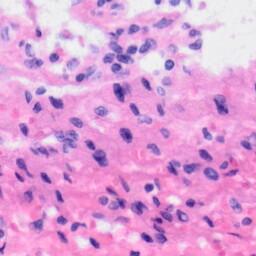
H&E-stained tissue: Liver